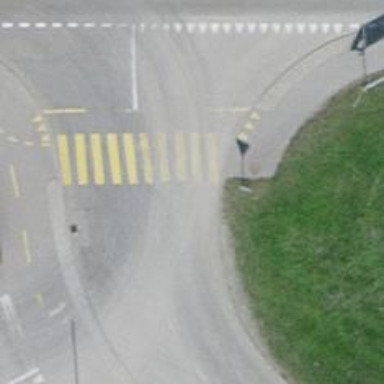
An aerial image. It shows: Uncontrolled zebra crossing on the road.